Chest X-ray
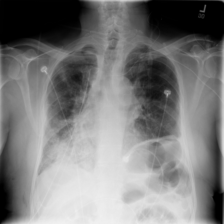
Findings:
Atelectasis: negative
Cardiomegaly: negative
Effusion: negative
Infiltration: positive
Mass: negative
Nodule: negative
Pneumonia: negative
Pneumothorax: positive
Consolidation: negative
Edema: negative
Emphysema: negative
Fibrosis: negative
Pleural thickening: negative
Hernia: negative